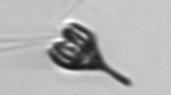
Label: Pyramimonas_longicauda